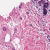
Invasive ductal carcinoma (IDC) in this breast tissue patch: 0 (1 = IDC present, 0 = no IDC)